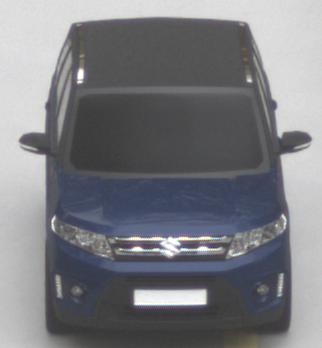
Make: Suzuki
Model: Vitara 1.6
Detailed model: Vitara (LY)
Model produced from: 2015/04
Model produced until: 2018/08
Doors: 5
Color: blue
Road condition: dry road
Daytime: morning or afternoon
Contrast: low contrast